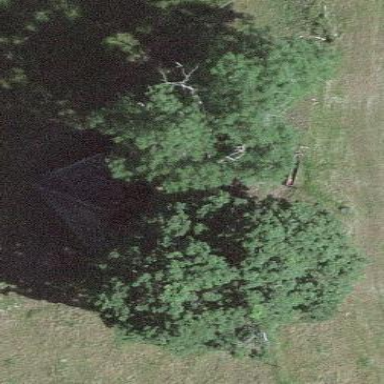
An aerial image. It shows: Barn.